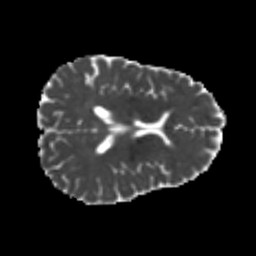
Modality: MD
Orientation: axial
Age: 22
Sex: female
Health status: healthy
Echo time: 0.074 s